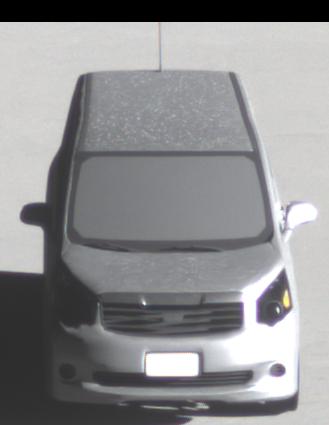
Make: Toyota
Model: Noah
Detailed model: Voxy R70G
Model produced from: 2007
Model produced until: 2013
Doors: 5
Color: white
Road condition: dry road
Daytime: morning or afternoon
Contrast: high contrast